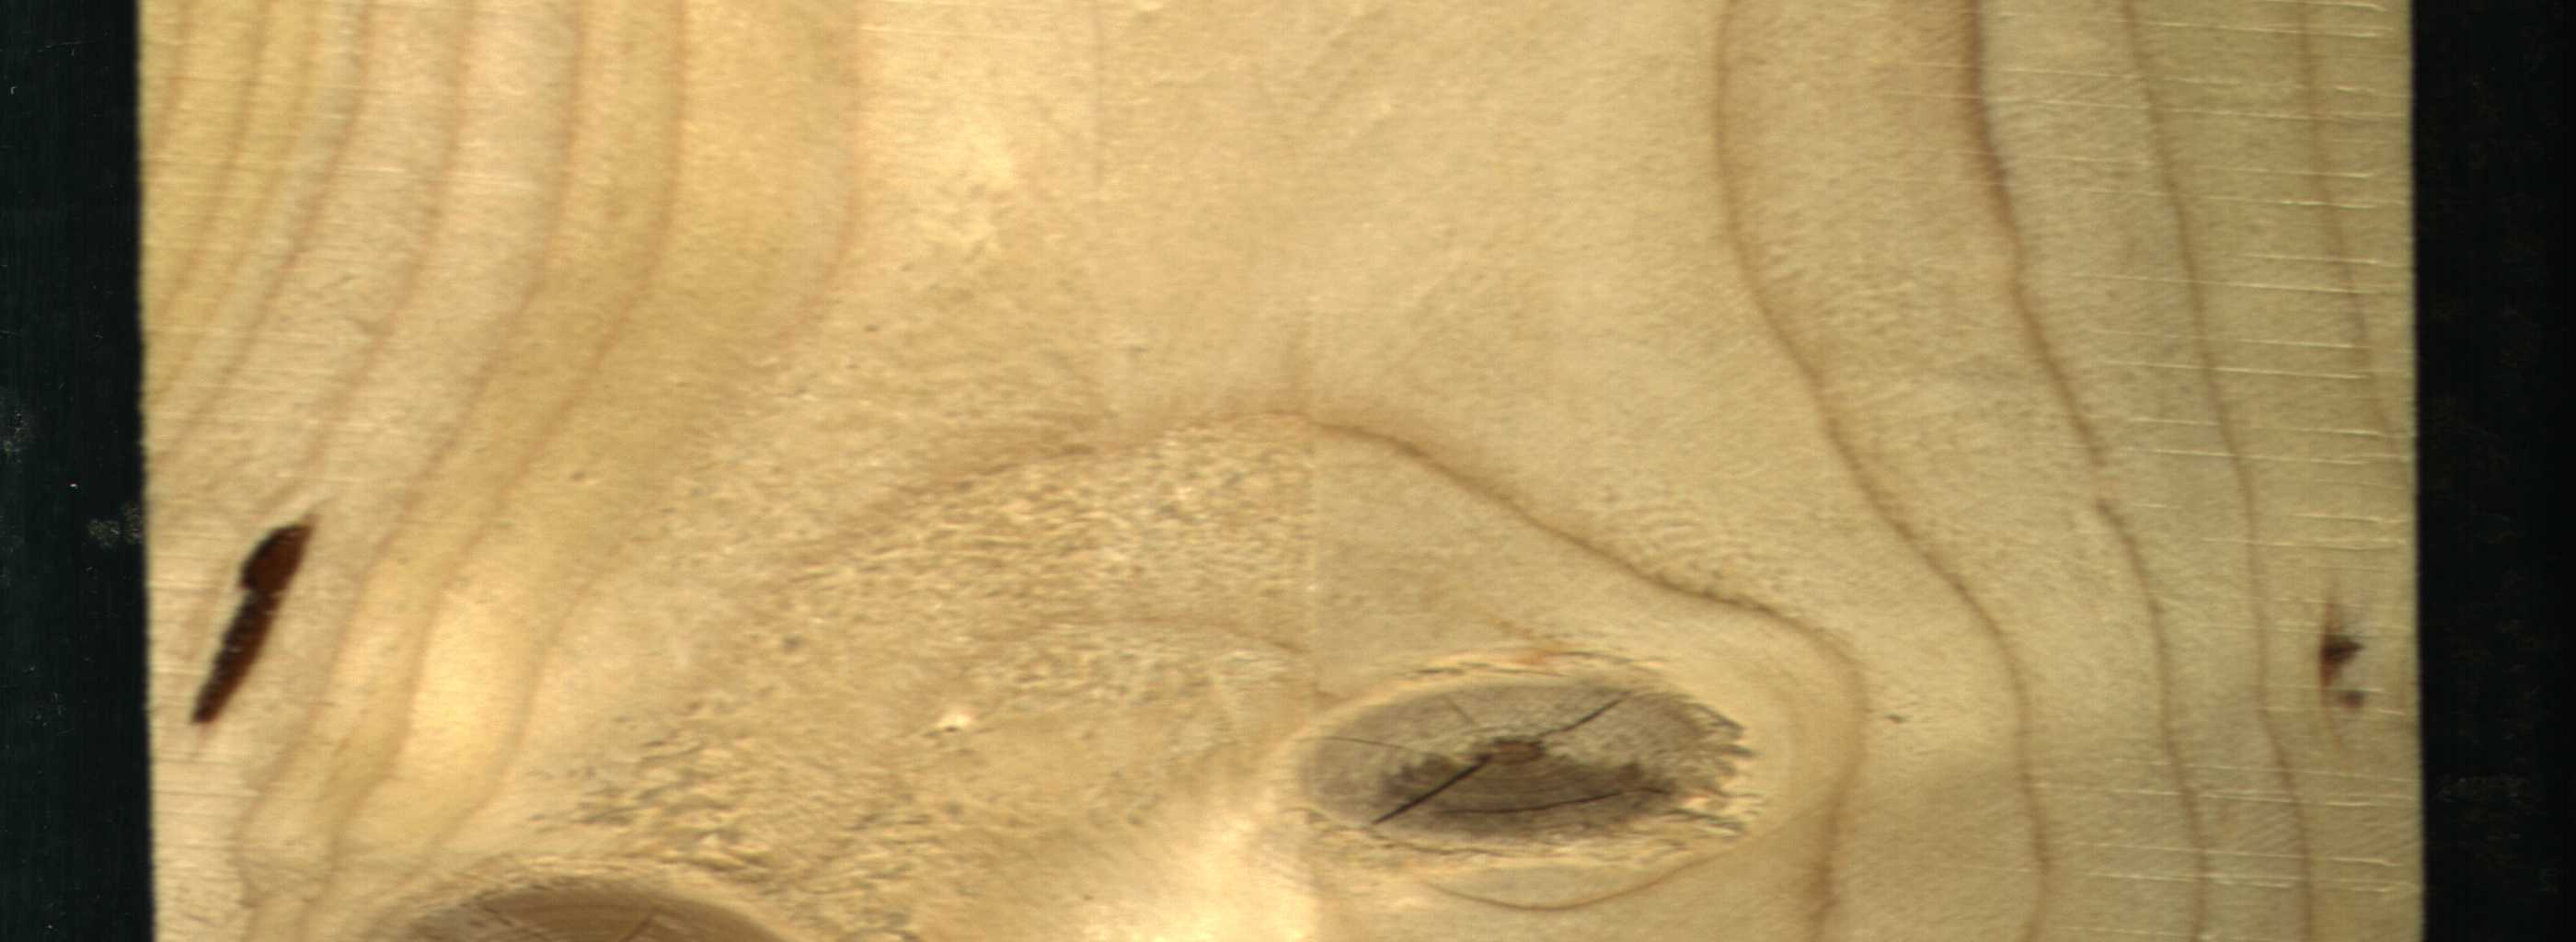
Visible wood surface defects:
resin
knot_with_crack
knot_with_crack
Live_Knot